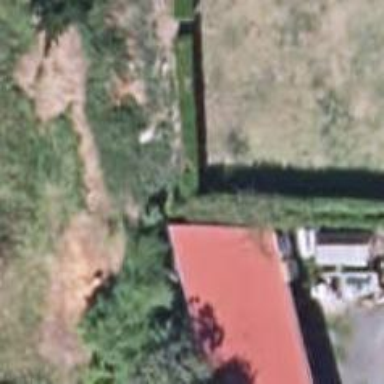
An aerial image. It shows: Fence is in the image.